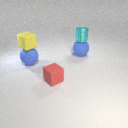
small red rubber cube to the left of large blue rubber sphere